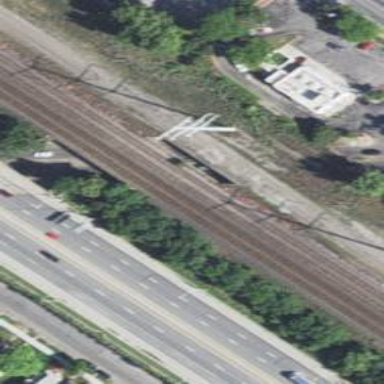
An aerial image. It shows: Railway bridge over siding rail track.